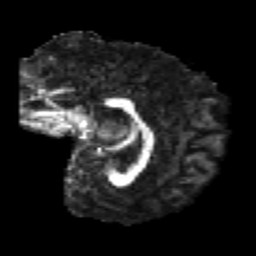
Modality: FA
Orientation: sagittal
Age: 22
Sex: female
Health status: healthy
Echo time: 0.074 s